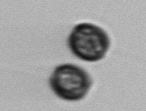
Label: Thalassiosira